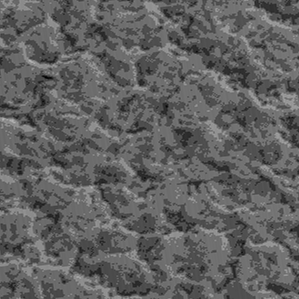
Label: frost